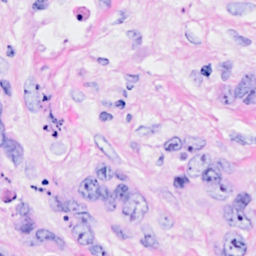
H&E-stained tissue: Breast